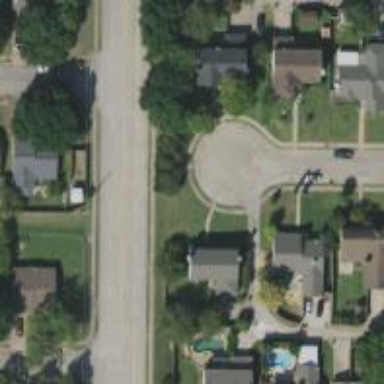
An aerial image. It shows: Circle-shaped turning circle on the road.